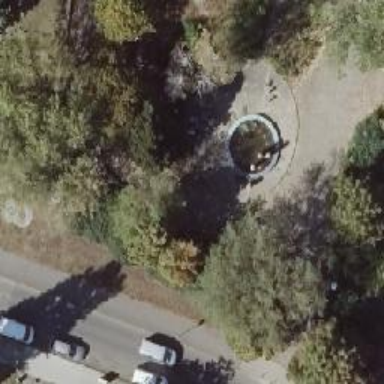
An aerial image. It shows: Fountain.